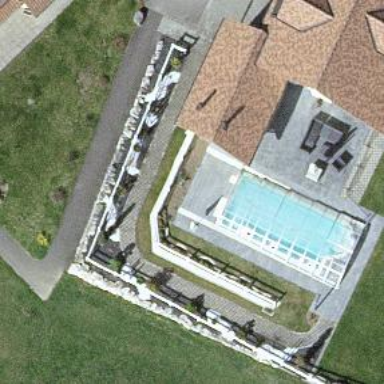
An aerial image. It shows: Swimming pool located in leisure land.